已知双曲线 $C: \frac{x^2}{a^2} - \frac{y^2}{b^2} = 1\ (a > 0, b > 0)$ 的左、右焦点为 $F_1$、$F_2$，虚轴长为 $4\sqrt{2}$，离心率为 $\sqrt{2}$，过 $C$ 的左焦点 $F_1$ 作直线 $l$ 交 $C$ 的左支于 $A$、$B$ 两点。

\vspace{5pt}

(1) 求双曲线 $C$ 的方程；

\vspace{5pt}

(2) 若 $|AF_1| = 4\sqrt{2}$，求 $\angle F_1AF_2$ 的大小；

\vspace{5pt}

(3) 若 $M(-2,0)$，试问：是否存在直线 $l$，使得点 $M$ 在以 $AB$ 为直径的圆上？请说明理由。

\vspace{10pt}
【解答】
【答案】
\\
[5pt]
(1) $
\frac{x^2}{8} - \frac{y^2}{8} = 1$\\
[5pt]
(2) $
\arccos\frac{3}{4}$\\
[5pt]
(3) 不存在，理由见解析
\\
[10pt]

\noindent
【知识点】双曲线中向量点乘问题、根据离心率求双曲线的标准方程、利用双曲线定义求点到焦点的距离及最值、余弦定理解三角形
\\
[5pt]
【分析】
\\
[5pt]
(1) 根据条件列出关于 $a,b,c$ 的方程组，由此求解出 $a,b$ 的值，则双曲线方程可知；
\\
[5pt]
(2) 根据双曲线的定义求解出 $|AF_2|$，在 $
\triangle F_1AF_2$ 中利用余弦定理求解出 $\cos\angle F_1AF_2$ 的值，则 $\angle F_1AF_2$ 的大小可知；\\
[5pt]
(3) 当 $l$ 的斜率不存在时，直接分析即可，当 $l$ 的斜率存在时，设出 $l$ 的方程并与双曲线方程联立，得到横坐标的韦达定理形式，根据 $
\overrightarrow{MA} \cdot \overrightarrow{MB} = 0$ 进行化简计算，从而判断出 $l$ 是否存在。\\
[10pt]

\noindent
【详解】
\\
[5pt]
(1) 由题意可知：
\[
\begin{cases}
2b = 4
\sqrt{2} \\
e =
\frac{c}{a} = \sqrt{2} \\
a^2 + b^2 = c^2
\end{cases}
\]
解得
\[
\begin{cases}
a = 2
\sqrt{2} \\
b = 2
\sqrt
{2}
\end{cases}
\]
所以双曲线
$C$ 的方程为：$\frac{x^2}{8} - \frac{y^2}{8} = 1$；
[10pt]

\noindent
(2) 因为 $|AF_1| = 4
\sqrt{2}$，所以 $|AF_2| = 2a + 4\sqrt{2} = 8\sqrt{2}$，且 $|F_1F_2| = 2c = 8$，\\
[5pt]
所以
\[
\cos\angle F_1AF_2 = \frac{|AF_1|^2 + |AF_2|^2 - |F_1F_2|^2}{2|AF_1| \cdot |AF_2|} = \frac{32 + 128 - 64}{2 \times 4\sqrt{2} \times 8\sqrt{2}} = \frac
{3}{4},
\]
所以
$\angle F_1AF_2$ 的大小为 $\arccos\frac{3}{4}$；
[10pt]

\noindent
(3) 假设存在 $l$ 满足要求，
\\
[5pt]
当 $l$ 的斜率不存在时，$l: x = -4$，由
\[
\begin{cases}
x = -4
\\
\frac{x^2}{8} - \frac
{y^2}{8} = 1
\end{cases}
\]
解得
\[
\begin{cases}
x = -4
\\
y =
\pm 2\sqrt
{2}
\end{cases}
\]
所以
$\overrightarrow{MA} \cdot \overrightarrow{MB} = (-2, 2\sqrt{2}) \cdot (-2, -2\sqrt{2}) = -4 \neq 0$，所以 $MA, MB$ 不垂直，故不满足要求；
[5pt]
当 $l$ 的斜率存在时，因为 $l$ 与双曲线有两个交点，所以 $k
\neq \pm\frac{b}{a}$，即 $k \neq \pm 1$，\\
[5pt]
设 $l: y = k(x + 4)$，$A(x_1,y_1), B(x_2,y_2)$，
\\
[5pt]
联立
\[
\begin{cases}
y = k(x + 4)
\\
x^2 - y^2 = 8
\end{cases}
\]
可得
$(1 - k^2)x^2 - 8k^2x - (16k^2 + 8) = 0$，
[5pt]
且 $
\Delta = (-8k^2)^2 - 4(1 - k^2)[-(16k^2 + 8)] > 0$，即 $k^2 + 1 > 0$，\\
[5pt]
所以 $x_1 + x_2 =
\frac{8k^2}{1 - k^2}, x_1x_2 = \frac{-16k^2 + 8}{1 - k^2}$，\\
[5pt]
所以
\[
\begin{aligned}
\overrightarrow{MA} \cdot \overrightarrow{MB} &= (x_1 + 2, y_1) \cdot (x_2 + 2, y_2) = (x_1 + 2)(x_2 + 2) + k(x_1 + 4) \times k(x_2 + 4), \\
\overrightarrow{MA} \cdot \overrightarrow{MB} &= (k^2 + 1)x_1x_2 + (4k^2 + 2)(x_1 + x_2) + 16k^2 + 4, \\
\overrightarrow{MA} \cdot \overrightarrow{MB} &= (k^2 + 1) \cdot \frac{-16k^2 + 8}{1 - k^2} + \frac{(4k^2 + 2) \times 8k^2}{1 - k^2} + \frac{(16k^2 + 4)(1 - k^2)}{1 - k^2} \\
&=
\frac{-16k^4 - 24k^2 - 8 + 32k^4 + 16k^2 - 16k^4 + 12k^2 + 4}{k^2 - 1} = \frac{4k^2 - 4}{k^2 - 1} = 4 \neq
 0,
\end{aligned}
\]
所以也不满足要求，
\\[5pt]
故假设不成立，即不存在直线
$l$，使得点 $M$ 在以 $AB$ 为直径的圆上。\\[10pt]

\noindent
【点睛】关键点点睛：本题考查直线与双曲线的综合应用，对学生的转化与计算能力要求较高，难度较大。解答本题第三问的关键在于：将“以
$AB$ 为直径的圆过点 $M$”转化为“$\overrightarrow{MA} \cdot \overrightarrow{MB} = 0$
”，从而转化为坐标之间的运算。
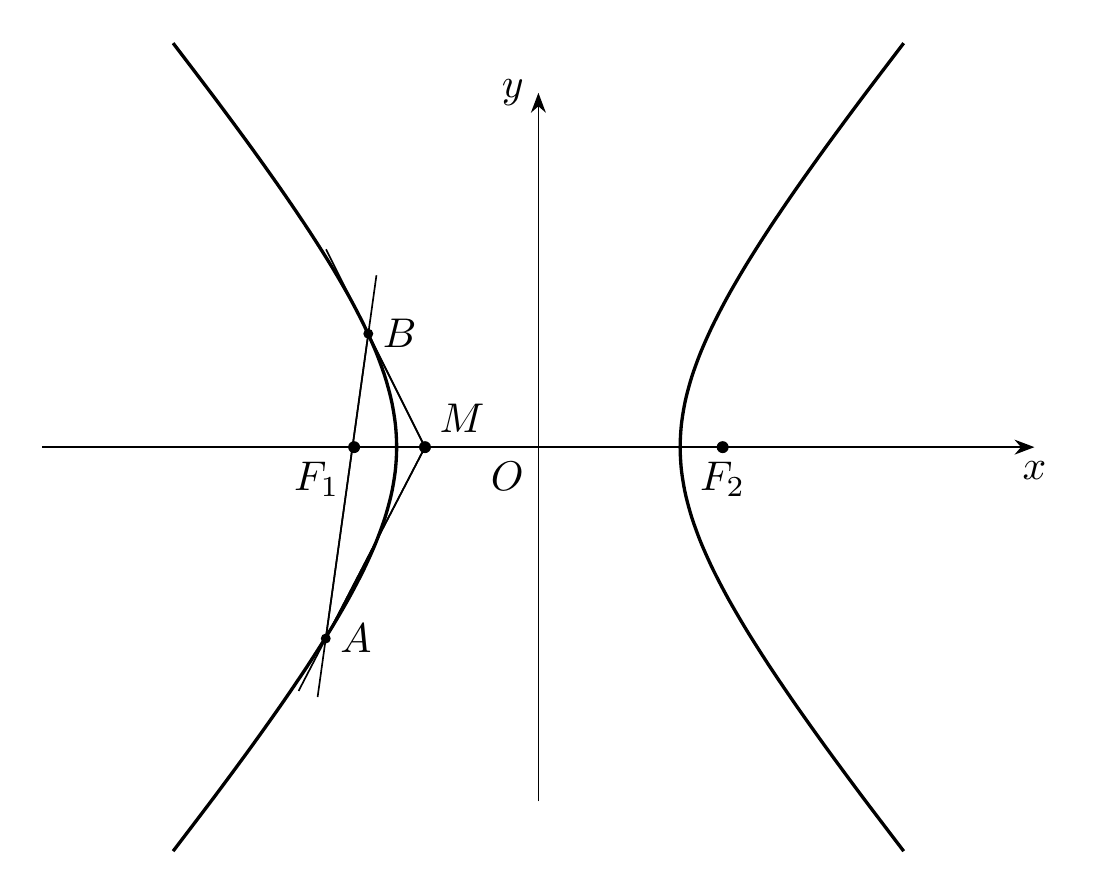